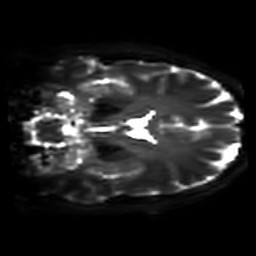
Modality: DWI
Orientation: coronal
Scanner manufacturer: philips
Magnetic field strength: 7 T
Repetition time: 9.612 s
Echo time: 0.073 s